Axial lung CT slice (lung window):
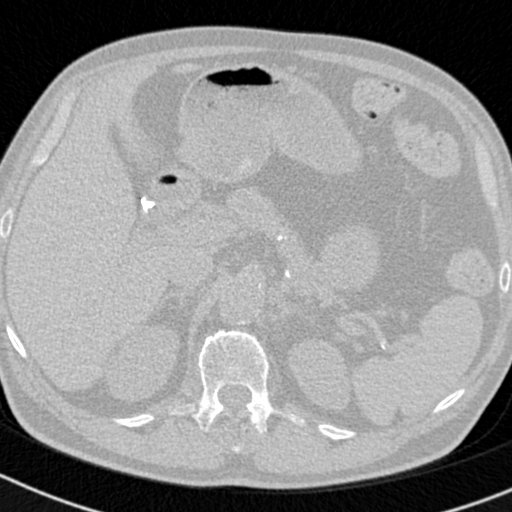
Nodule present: no